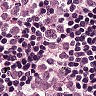
Metastatic tissue present: yes